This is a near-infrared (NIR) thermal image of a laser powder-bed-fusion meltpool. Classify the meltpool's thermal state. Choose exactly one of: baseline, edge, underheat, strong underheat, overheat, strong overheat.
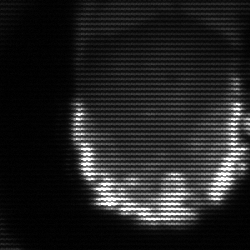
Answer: baseline